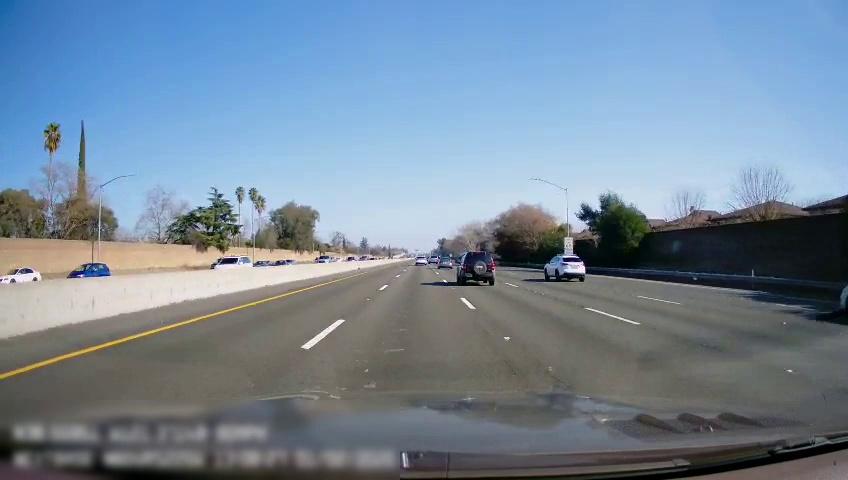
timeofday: Day
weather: Sunny
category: Drivable Space
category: Vehicles | Car
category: Vehicles | Car
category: Vehicles | SUV
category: Vehicles | SUV
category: Vehicles | Car
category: Vehicles | Car
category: Vehicles | SUV
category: Vehicles | Car
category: Vehicles | Car
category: Vehicles | SUV
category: Vehicles | SUV
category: Lanes | Current Lane
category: Lanes | Alternate Lane
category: Lanes | Alternate Lane
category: Lanes | Alternate Lane
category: Lanes | Alternate Lane
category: Lanes | Alternate Lane